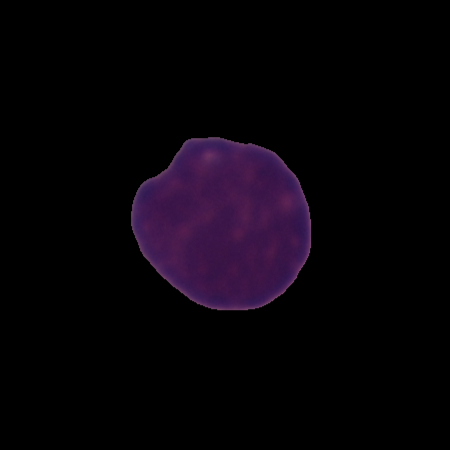
Label: healthy